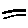
Label: line